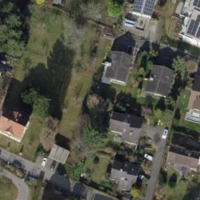
EUNIS habitat code: 55
Species observed at this site:
Vicia sepium
Macroglossum stellatarum